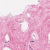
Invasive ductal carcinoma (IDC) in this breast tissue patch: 0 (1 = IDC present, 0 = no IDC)